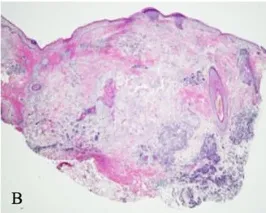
Hematoxylin and eosin (H&E) stains of cutaneous biopsies. (B) Baseline in-transit metastasis demonstrates moderately to poorly differentiated infiltrative cutaneous squamous cell carcinoma (cSCC) with focal keratinization completely within the dermis. There is mild inflammatory infiltrate associated with tumor proliferation (20X).
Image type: pathology (h&e)